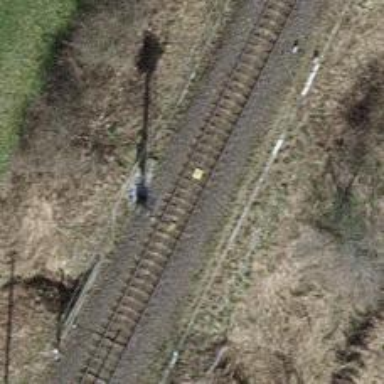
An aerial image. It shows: Railway signal.